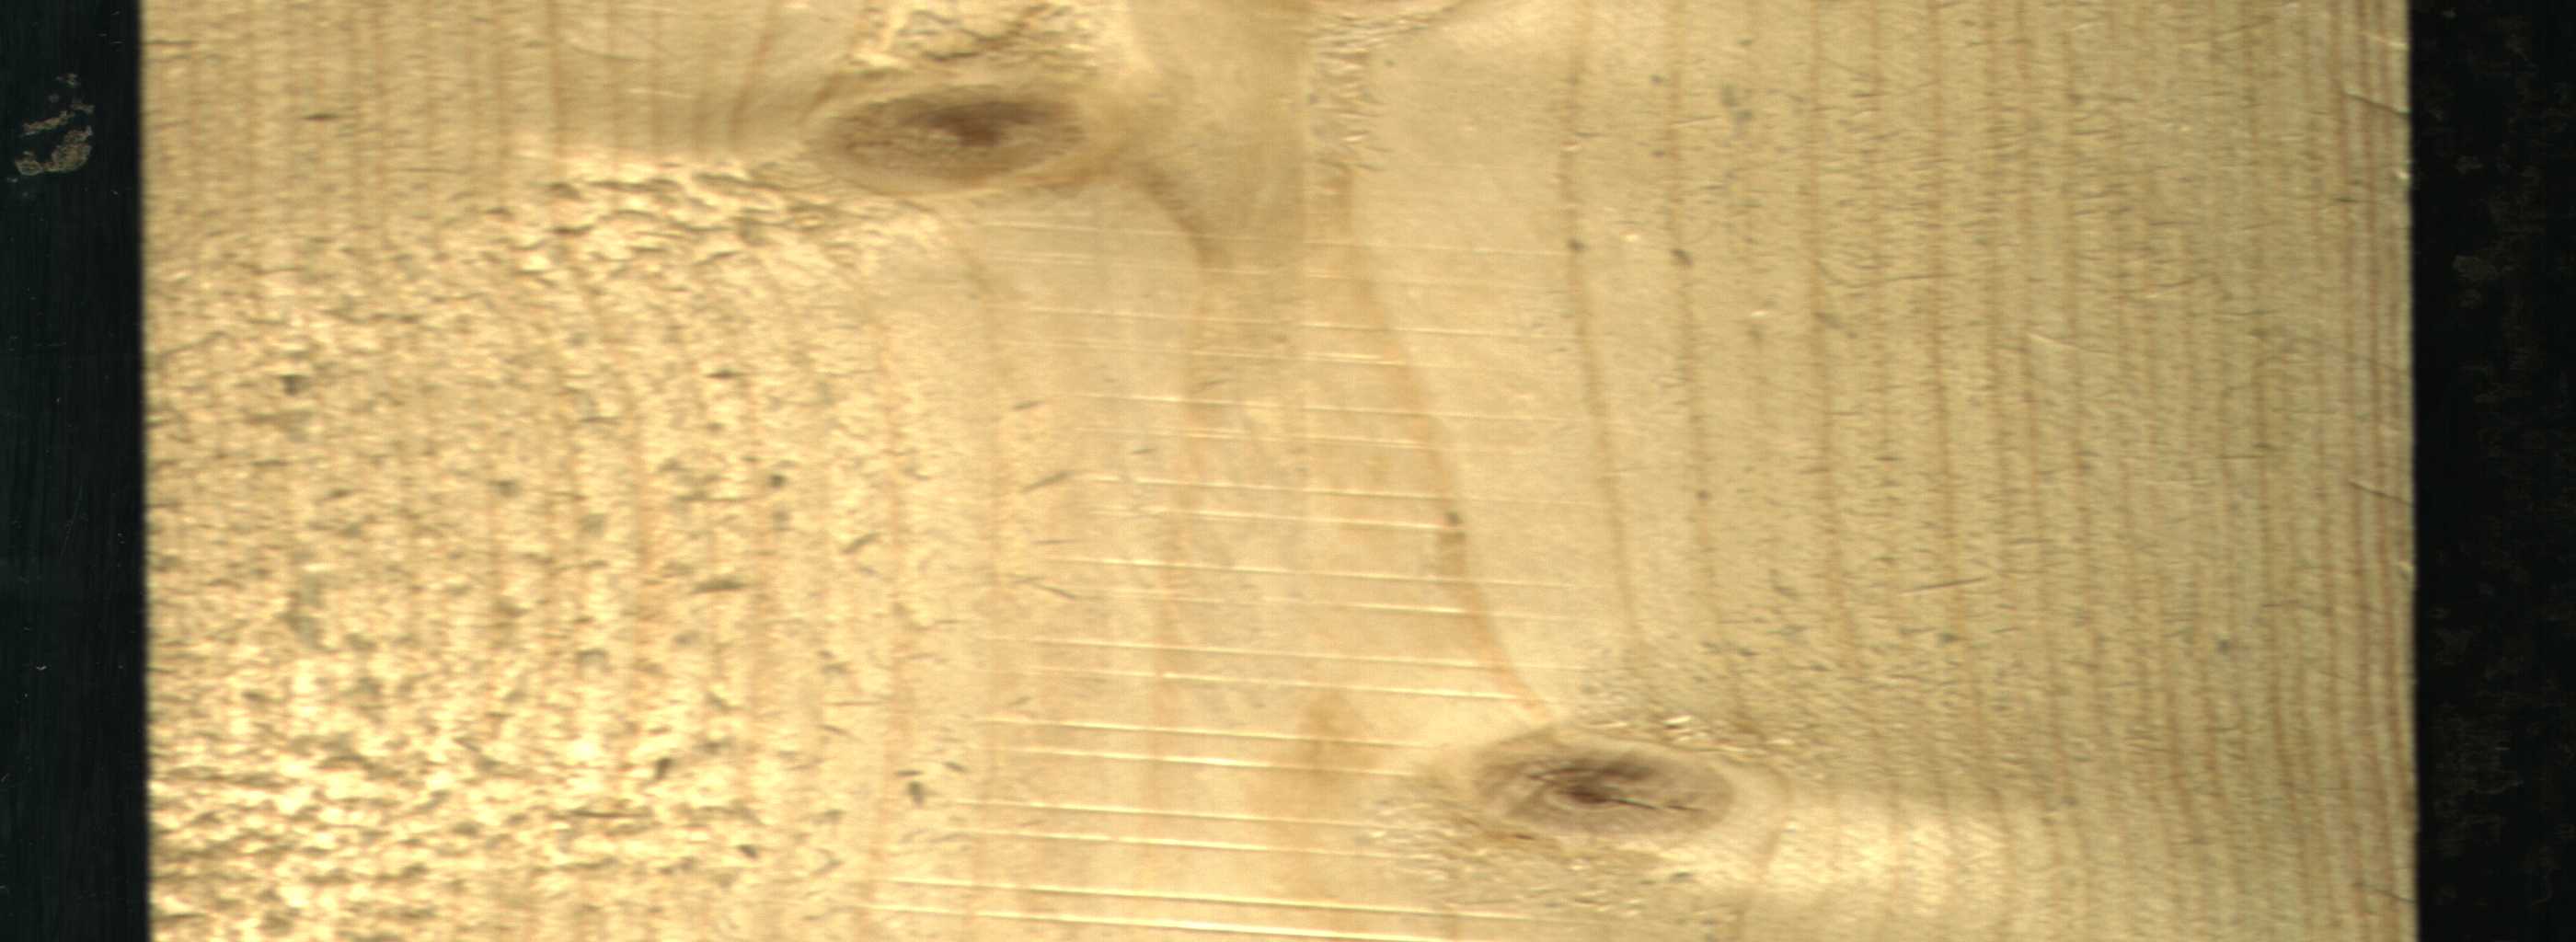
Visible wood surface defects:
Live_Knot
Live_Knot